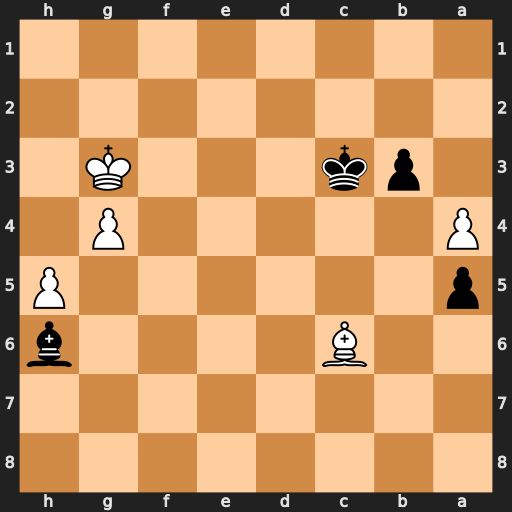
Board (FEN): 8/8/2B4b/p6P/P5P1/1pk3K1/8/8
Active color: b
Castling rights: -
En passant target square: -
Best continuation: Bg5 Kf3 Kb4